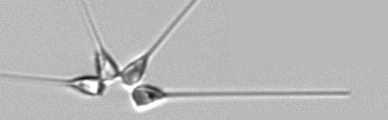
Label: Asterionellopsis_glacialis